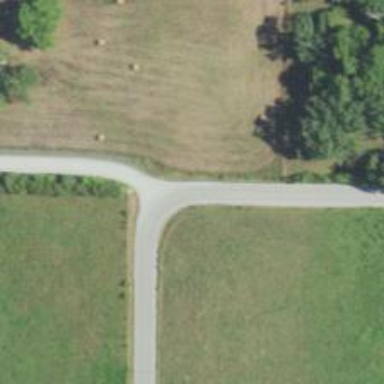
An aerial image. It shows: Tertiary road.